Question: I have this code 1 which creates the scnario in picture 1.
'''
<p>Ditt namn (obligatorisk)<br />
[text* your-name]</p>
<p>Din epost (obligatorisk)<br />
[email* your-email] </p>
<p>Ditt telefonnummer<br />
[tel tel-621] </p>
<p>Amne<br />
[select menu-101 include_blank "Konstruktions ritningar" "Visualisering" "Mjukvara utveckling" "Ovrigt"]</p>
<p>Ditt meddelande<br />
[textarea your-message] </p>
<p>[submit "Skicka"]</p>
'''

After hours of trying I can not seem to get the message box appear right to the -box. Does anybody have a clue what I can do to somehow align the messagebox right to the ?
Thankful for any kind of help,
/ Rinor
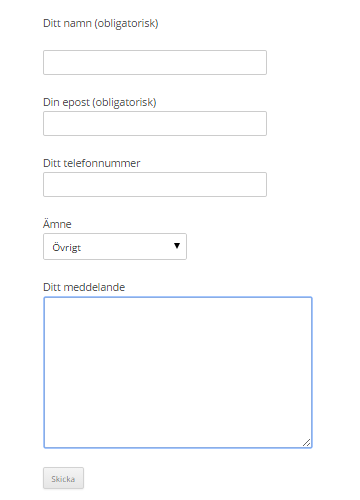
Answer: You can achieve this using 'display:inline-block;'. See example below:
HTML:
'''
<div class="left">
<p>Ditt namn (obligatorisk)<br />
[text* your-name]</p>
<p>Din epost (obligatorisk)<br />
[email* your-email] </p>
<p>Ditt telefonnummer<br />
[tel tel-621] </p>
<p>Amne<br />
[select menu-101 include_blank "Konstruktions ritningar" "Visualisering" "Mjukvara utveckling" "Ovrigt"]</p>
</div>
<div class="right">
<p>Ditt meddelande<br />
[textarea your-message] </p>
</div>
<p>[submit "Skicka"]</p>
'''
CSS:
'.left, .right {display: inline-block; vertical-align: top; width:45%;}'